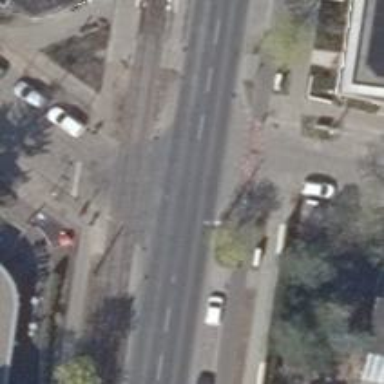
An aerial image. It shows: Tram level crossing on railway.